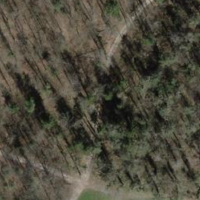
EUNIS habitat code: 41
Species observed at this site:
Daphne laureola
Berberis vulgaris